Question: This afternoon I was reviewing the security for a user in my SQL Server, in SQL Server Management Studio. I opened the Database User's Properties dialog, and went to the Securables section.
As I was cycling through the tables and stored procedures that this particular user had access to, I noticed that one of the data tables had the the Update option checked in an intermediate state. What does that mean? You can either update a row, or you can't. There is no in-between. I've included an image for reference. I would just fully check this option and save it but I'd rather not screw with the DB if this serves a worthwhile purpose.

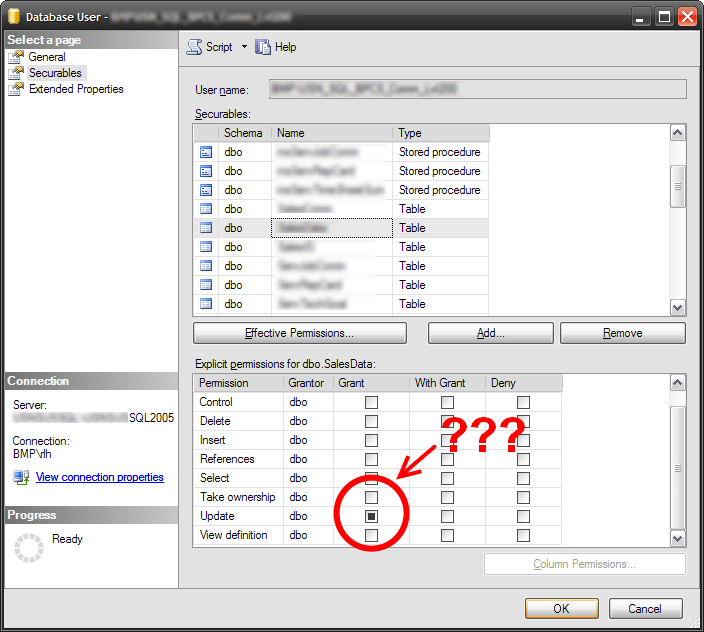
Answer: I believe that means that that permission has been inherited and wasn't explicitly set for that user.
> The GRANT statement can assign
permissions to a group or role that
can be inherited by database users.
<URL>
I'm trying to find something that specifically spells out that's what the checkbox looks like in the above situation.